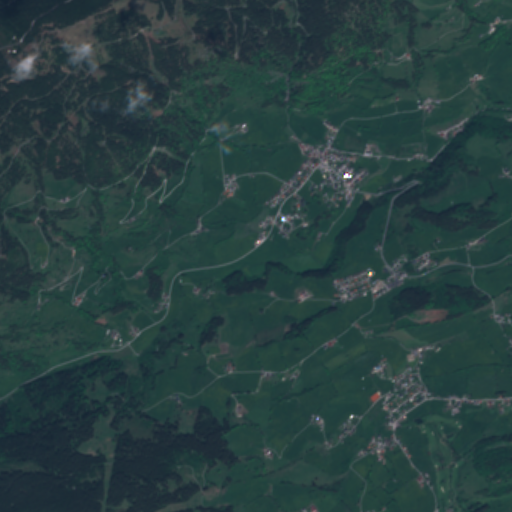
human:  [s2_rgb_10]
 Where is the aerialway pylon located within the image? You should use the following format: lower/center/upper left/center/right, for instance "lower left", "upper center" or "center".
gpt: The aerialway pylon is located in the lower of the image.
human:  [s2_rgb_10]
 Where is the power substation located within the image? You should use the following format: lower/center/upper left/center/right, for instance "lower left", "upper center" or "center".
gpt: The power substation is located in the upper center of the image.
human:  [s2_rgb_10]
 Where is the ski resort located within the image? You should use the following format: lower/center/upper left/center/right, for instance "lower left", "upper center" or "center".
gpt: The ski resort is located in the lower of the image.
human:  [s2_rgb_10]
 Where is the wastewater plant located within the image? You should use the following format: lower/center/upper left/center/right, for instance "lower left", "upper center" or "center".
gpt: The wastewater plant is located in the center right of the image.
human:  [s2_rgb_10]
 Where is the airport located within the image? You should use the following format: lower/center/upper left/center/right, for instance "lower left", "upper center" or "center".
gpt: There is no airport in the image.